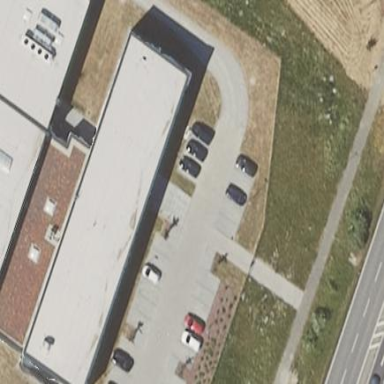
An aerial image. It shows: Office building.